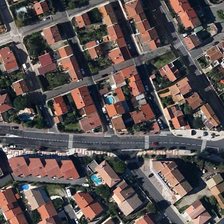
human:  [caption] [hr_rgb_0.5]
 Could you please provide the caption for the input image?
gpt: a large number of tall trees were planted around the houses .

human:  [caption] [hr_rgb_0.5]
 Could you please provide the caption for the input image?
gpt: both sides of the road are densely populated .

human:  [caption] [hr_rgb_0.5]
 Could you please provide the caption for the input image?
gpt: a large number of tall trees were planted around the houses .

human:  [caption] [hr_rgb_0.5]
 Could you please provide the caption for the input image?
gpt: both sides of the road are densely populated .

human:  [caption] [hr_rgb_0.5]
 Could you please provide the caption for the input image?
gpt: both sides of the road are densely populated .